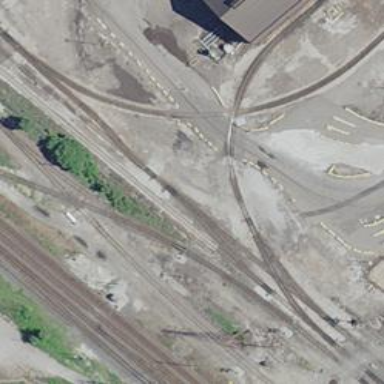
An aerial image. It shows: Abandoned railway spur.